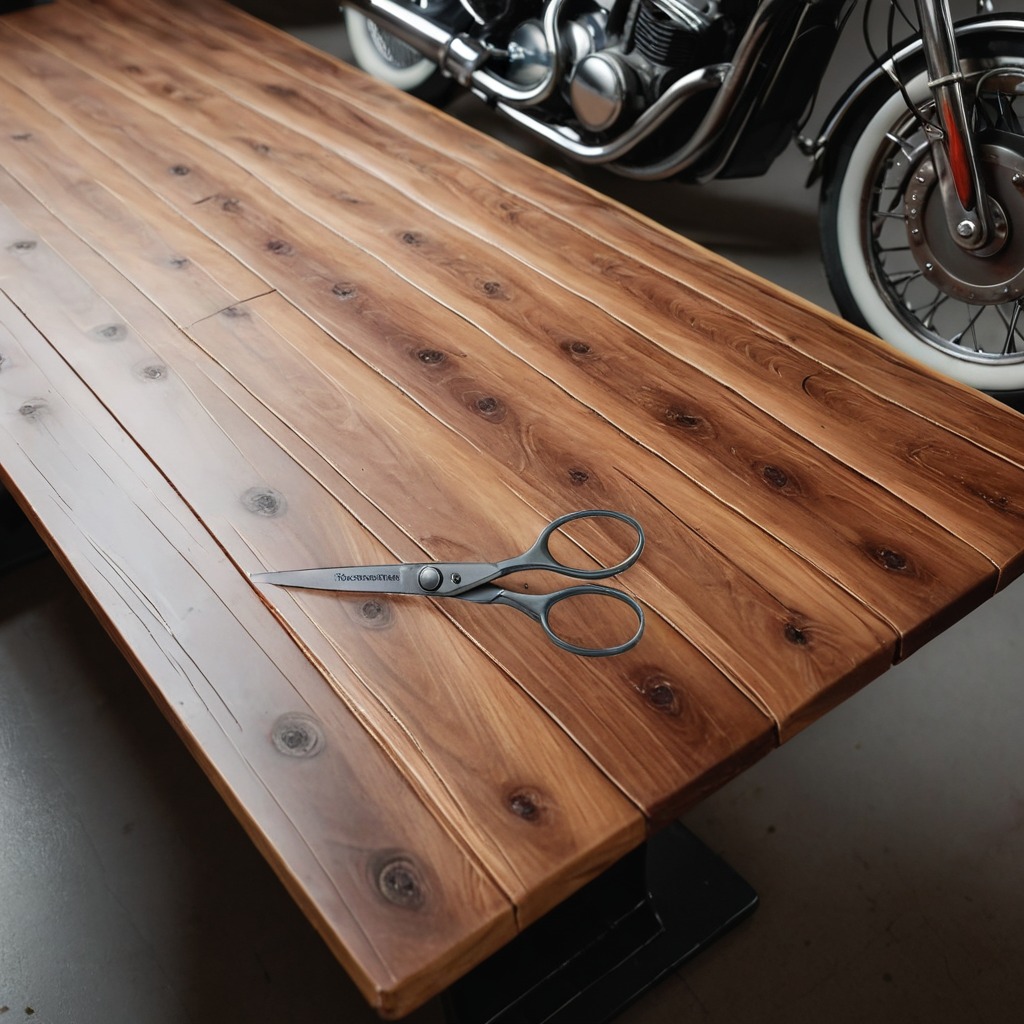
A scissor lies on an oil-spilled wooden table in a vintage motorcycle garage.